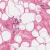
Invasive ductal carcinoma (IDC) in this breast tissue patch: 0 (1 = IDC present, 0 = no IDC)